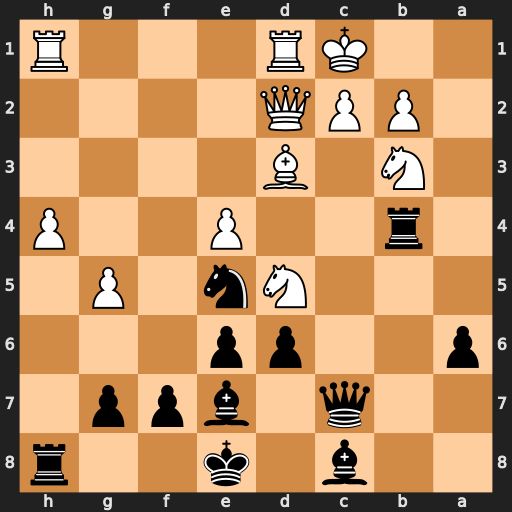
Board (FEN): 2b1k2r/2q1bpp1/p2pp3/3Nn1P1/1r2P2P/1N1B4/1PPQ4/2KR3R
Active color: b
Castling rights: k
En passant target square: -
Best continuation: Nxd3+ Qxd3 exd5